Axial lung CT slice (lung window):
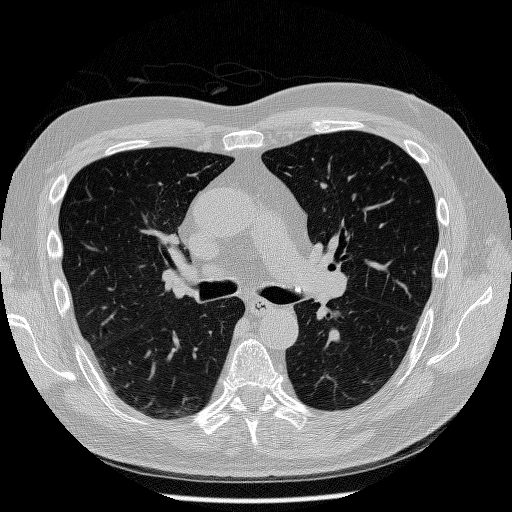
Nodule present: no